Field crop: tomato
Growth stage: 1
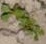
Species: portulaca